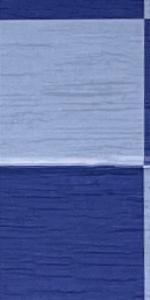
Label: Empty